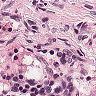
Metastatic tissue present: no